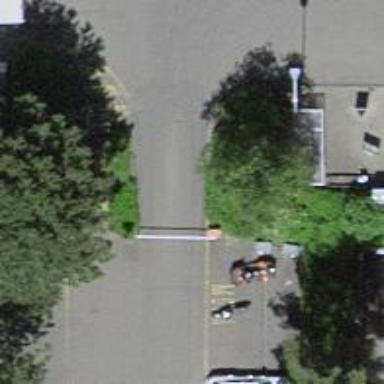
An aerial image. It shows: Lift gate barrier.